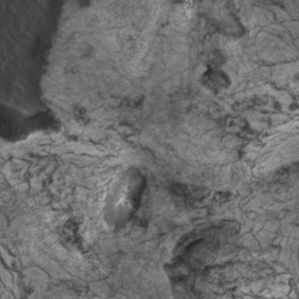
Label: non_frost